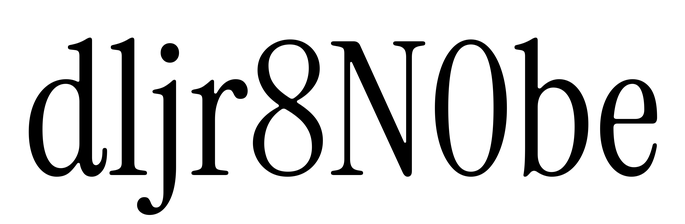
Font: InstrumentSerif-Regular